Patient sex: M
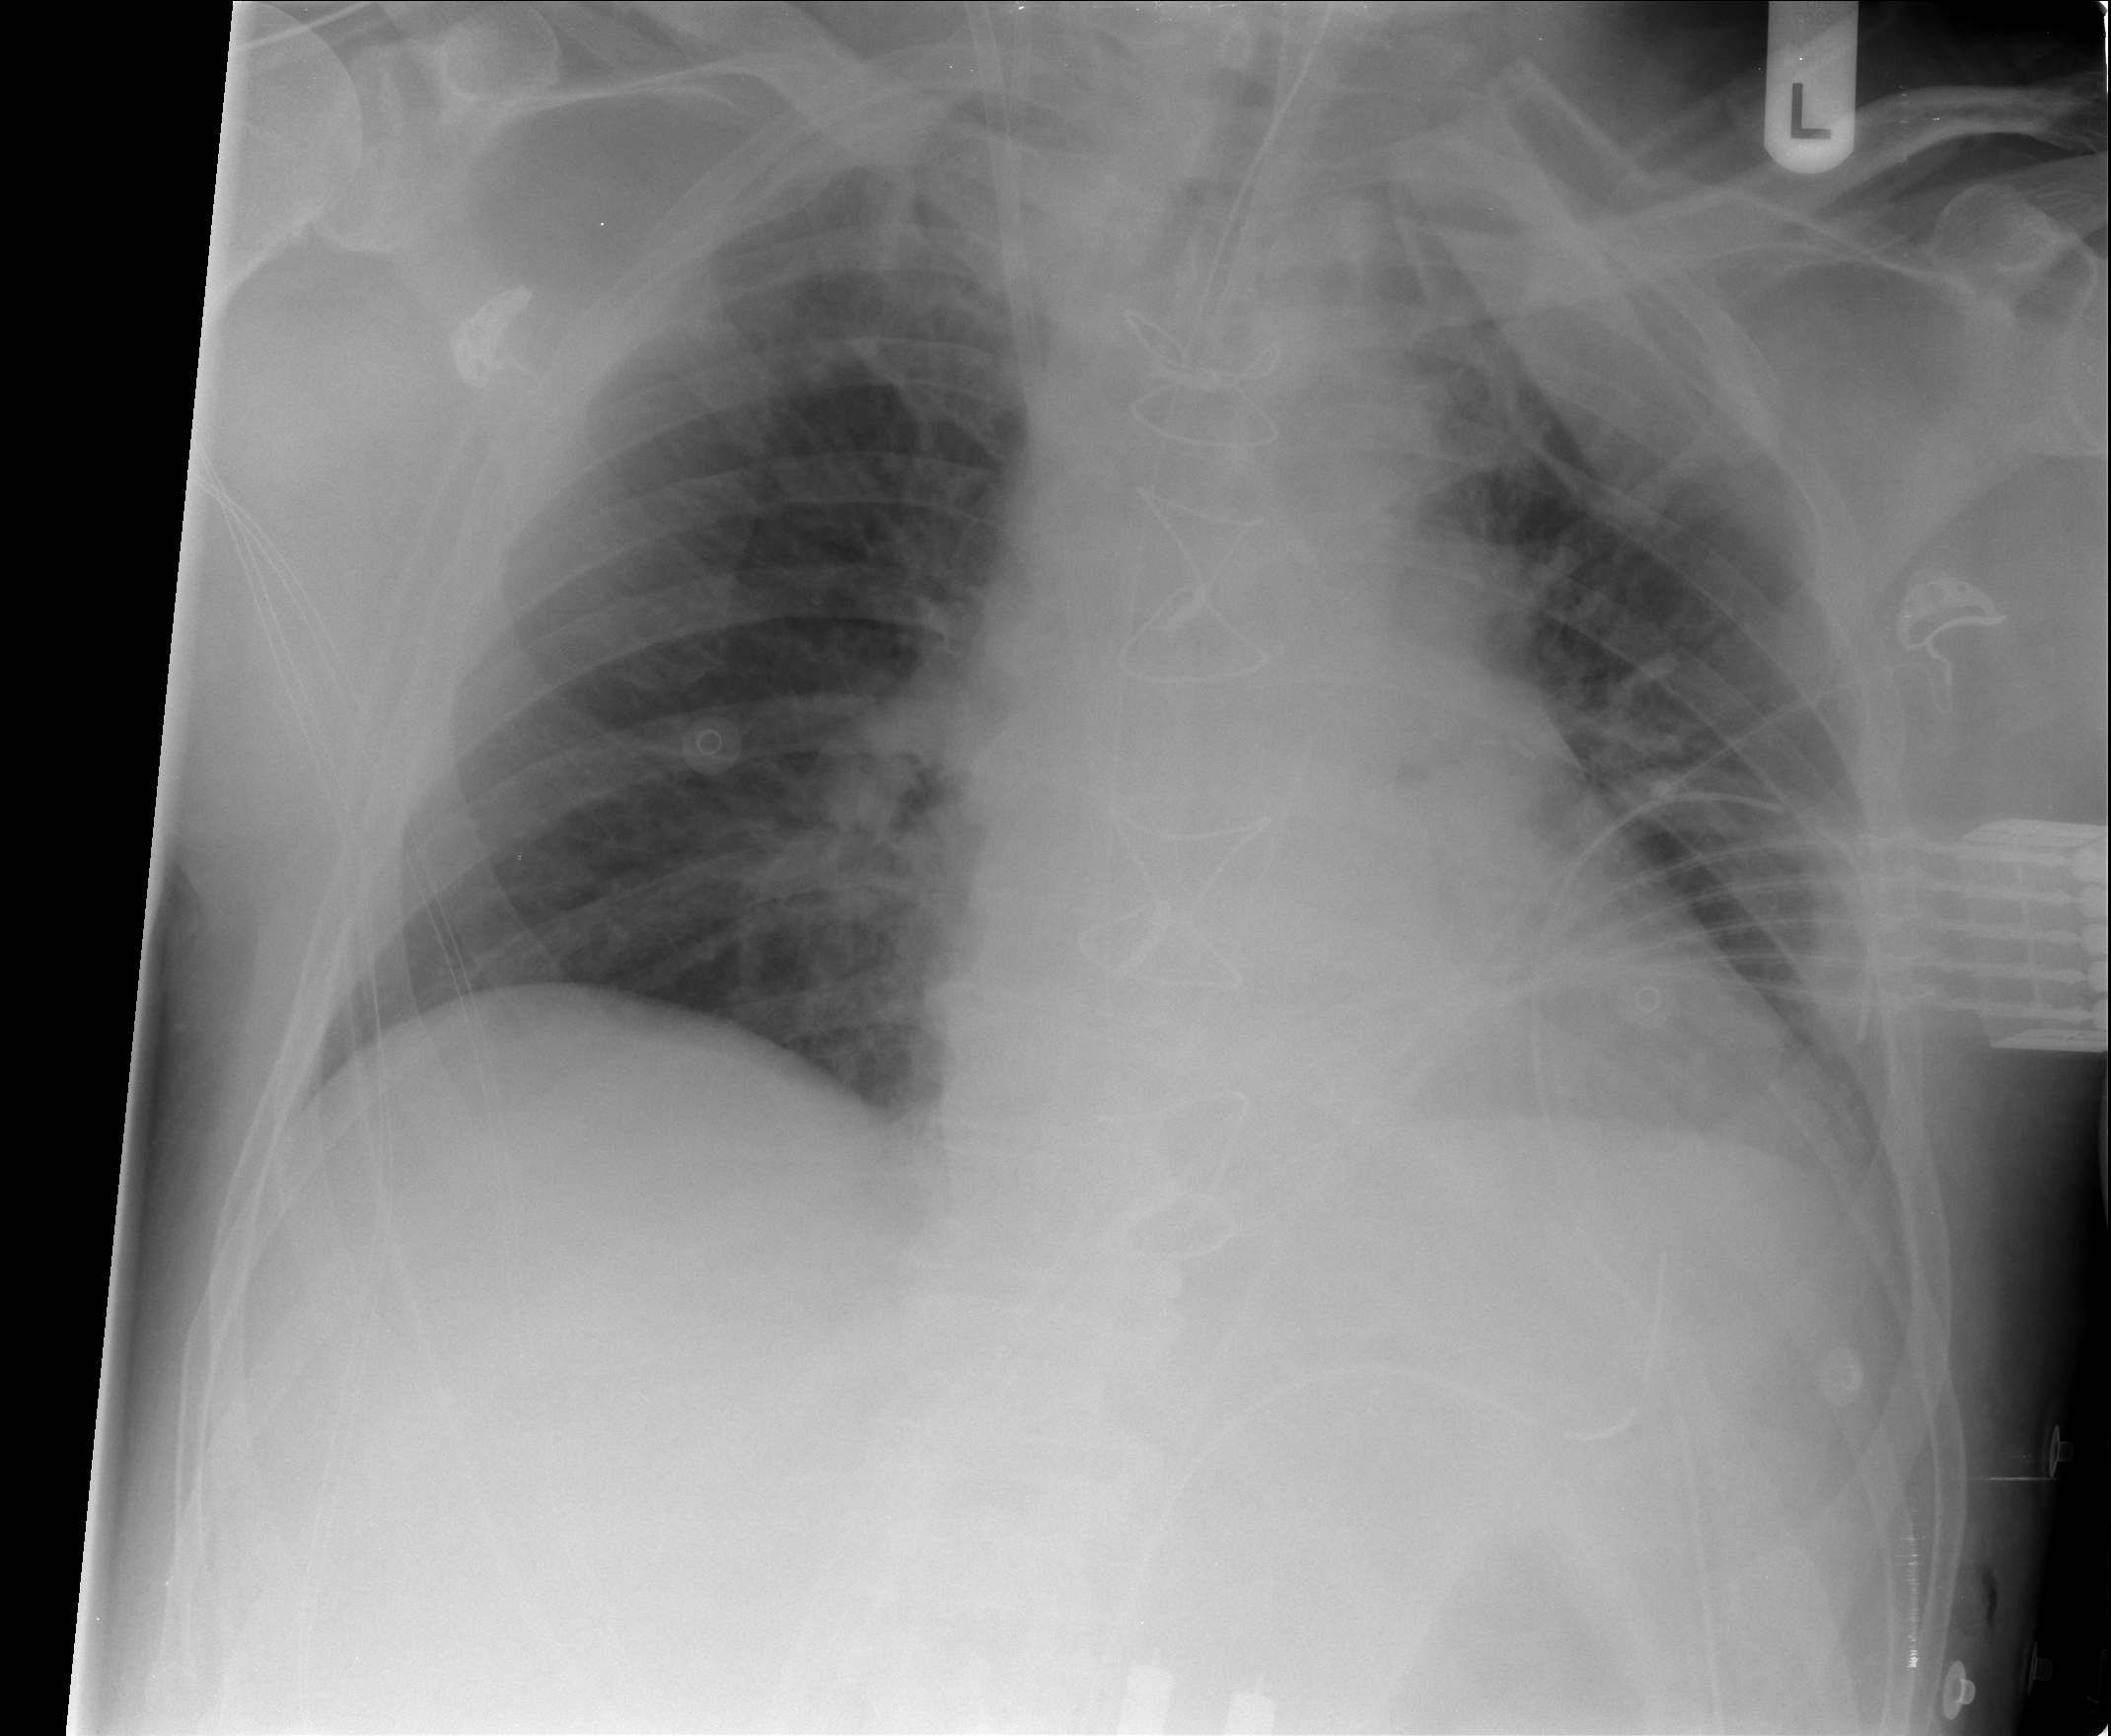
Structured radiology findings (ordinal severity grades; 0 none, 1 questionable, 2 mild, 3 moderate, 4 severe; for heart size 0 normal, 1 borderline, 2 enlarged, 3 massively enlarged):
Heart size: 2
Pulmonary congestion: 2
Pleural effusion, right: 0
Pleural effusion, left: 0
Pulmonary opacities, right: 0
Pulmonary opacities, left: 0
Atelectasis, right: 0
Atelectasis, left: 1